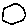
Label: circle